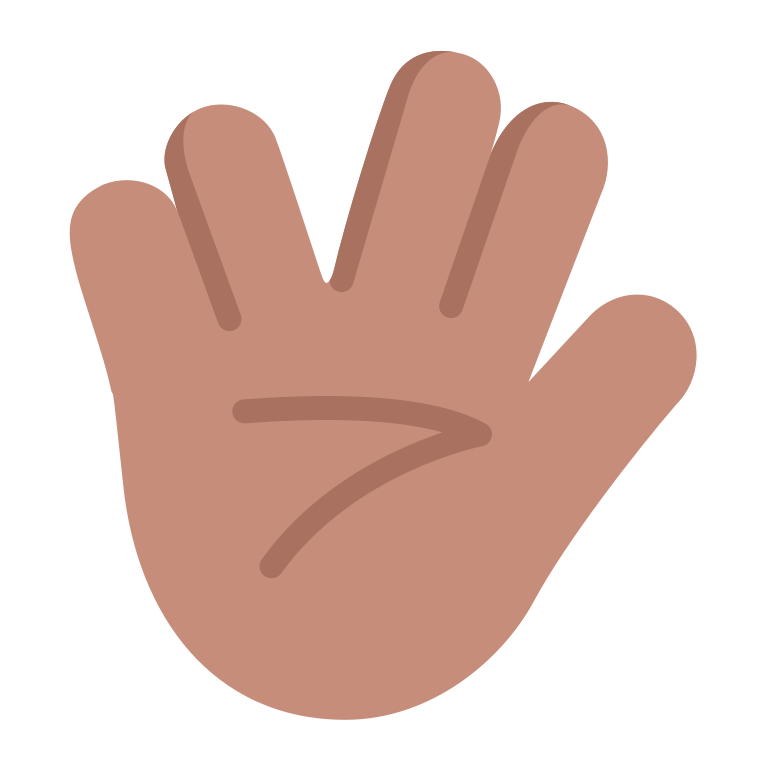
vulcan salute flat